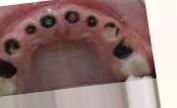
Condition: Caries